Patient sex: M
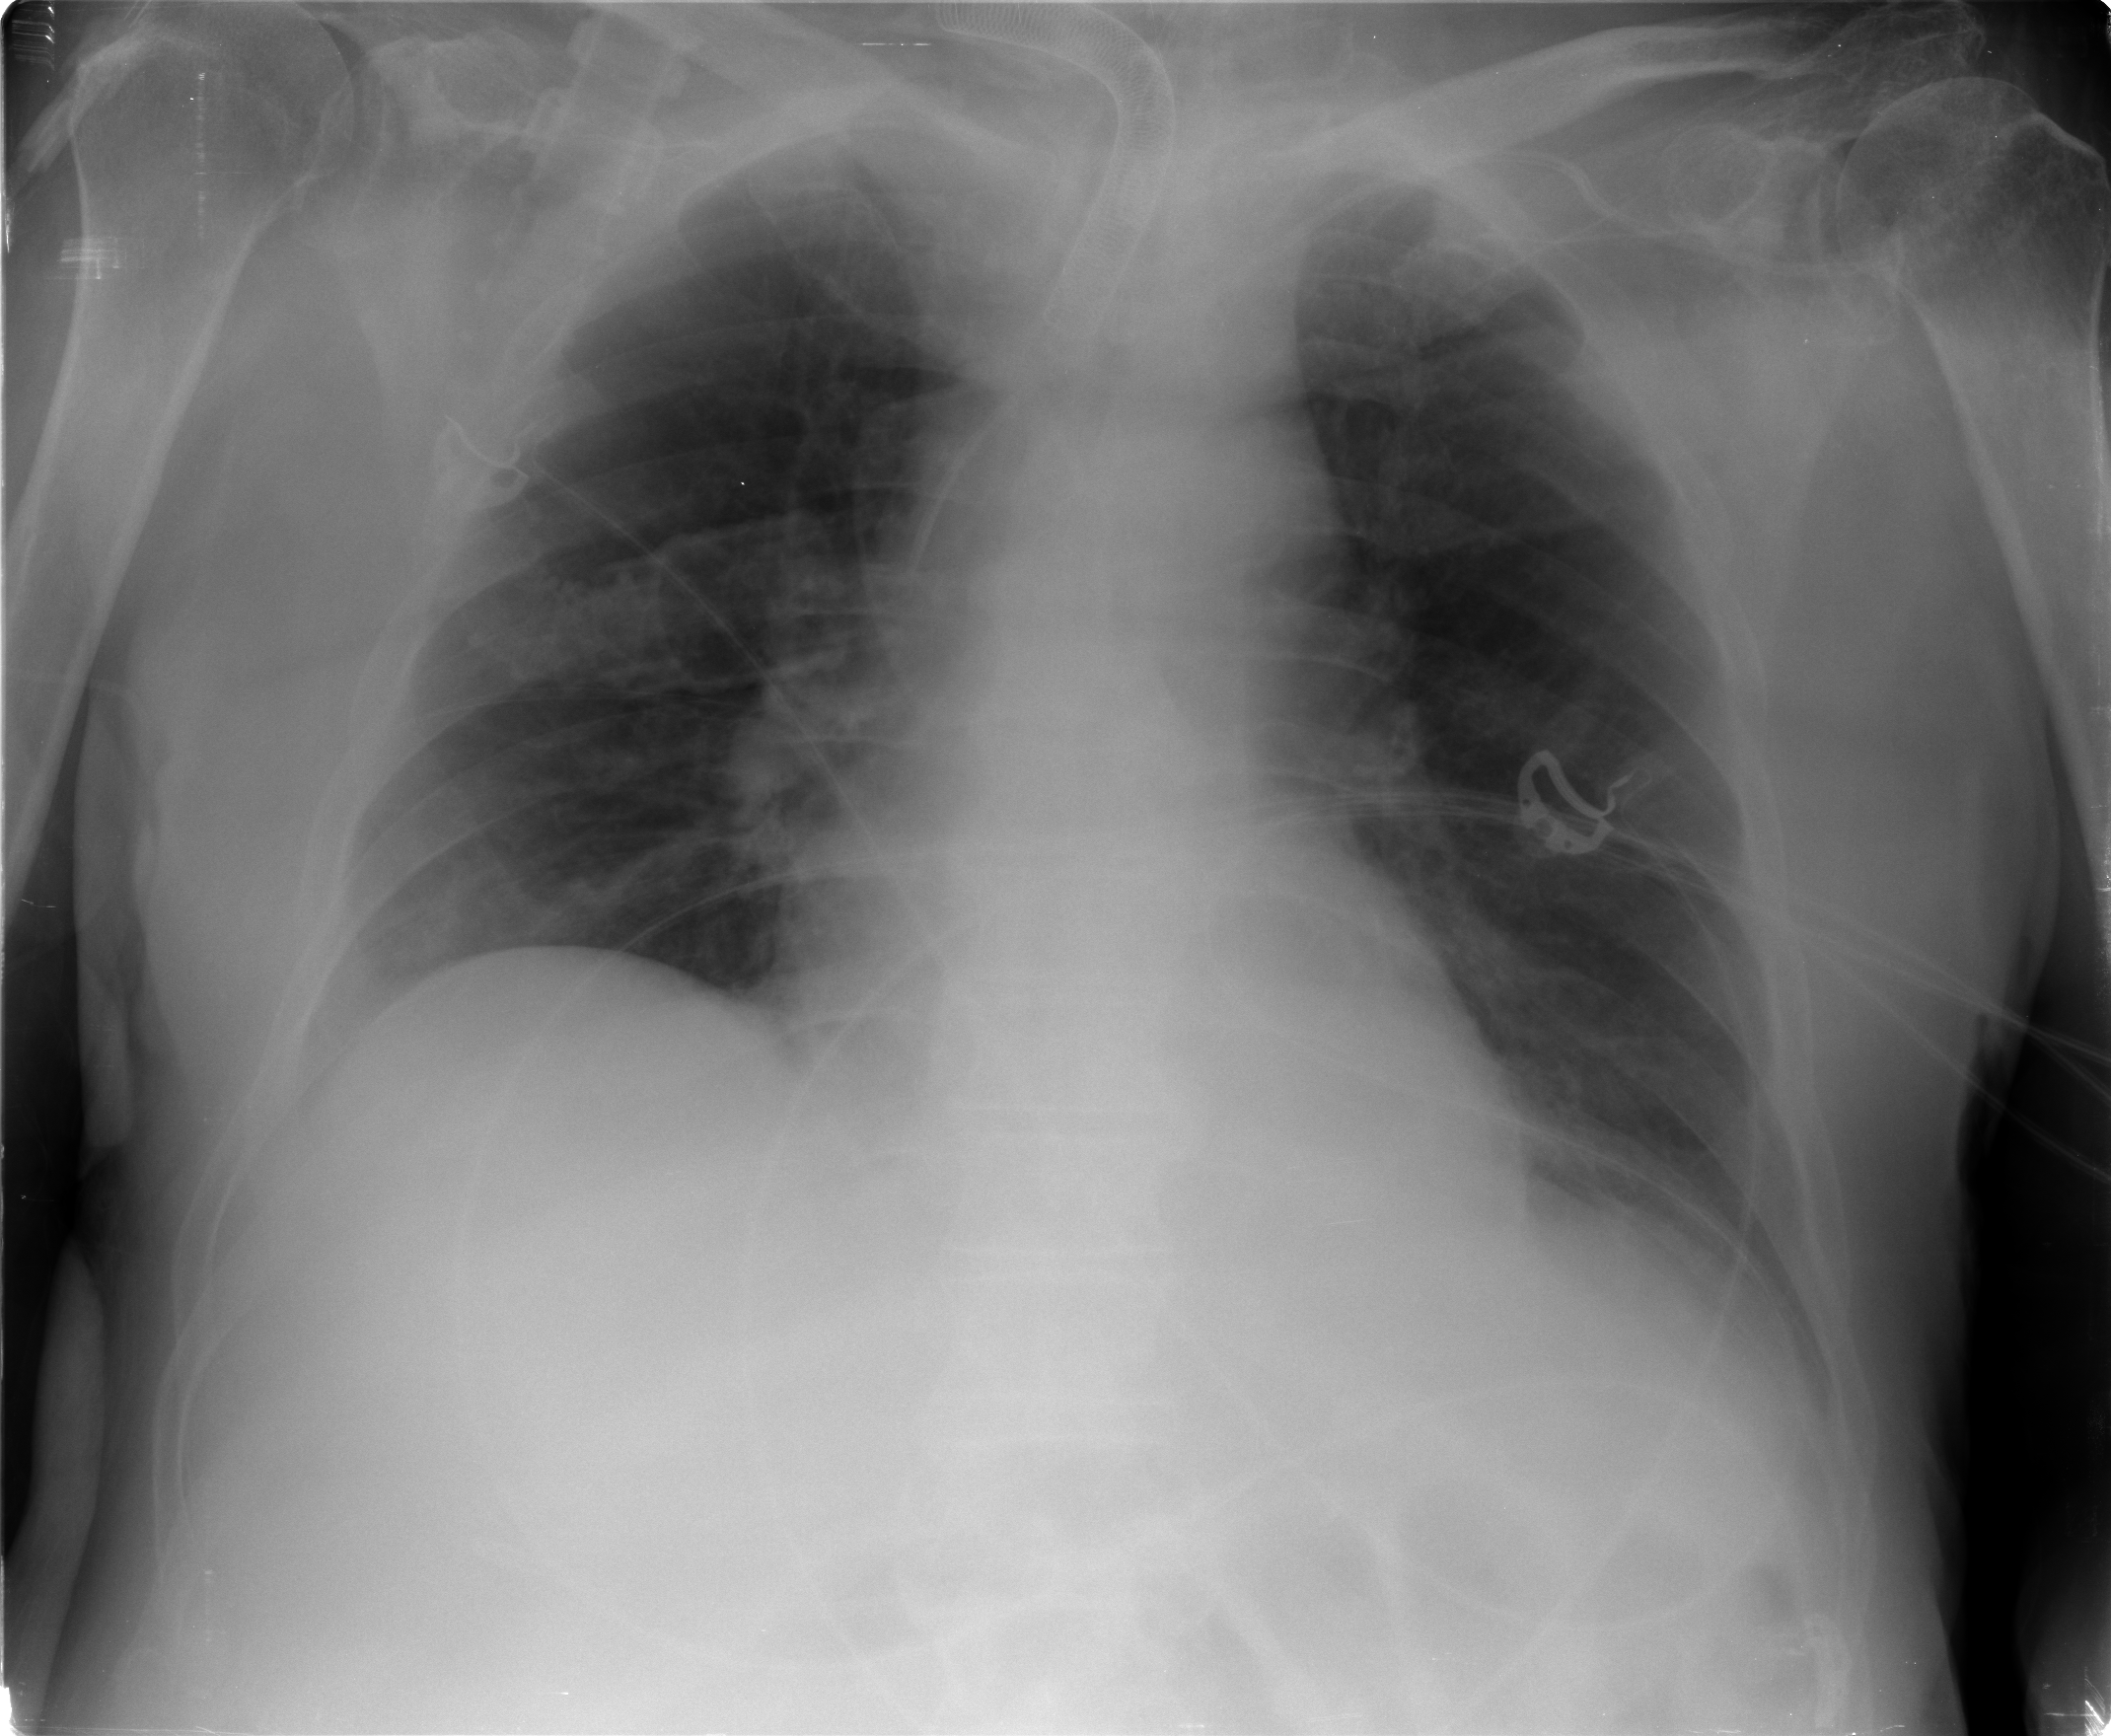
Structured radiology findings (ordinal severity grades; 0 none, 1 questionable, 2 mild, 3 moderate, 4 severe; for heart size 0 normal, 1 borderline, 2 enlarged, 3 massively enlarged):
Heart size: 0
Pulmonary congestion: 1
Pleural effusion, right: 0
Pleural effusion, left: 0
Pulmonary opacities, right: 0
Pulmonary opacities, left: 0
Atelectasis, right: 1
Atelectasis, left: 0